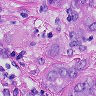
Metastatic tissue present: yes